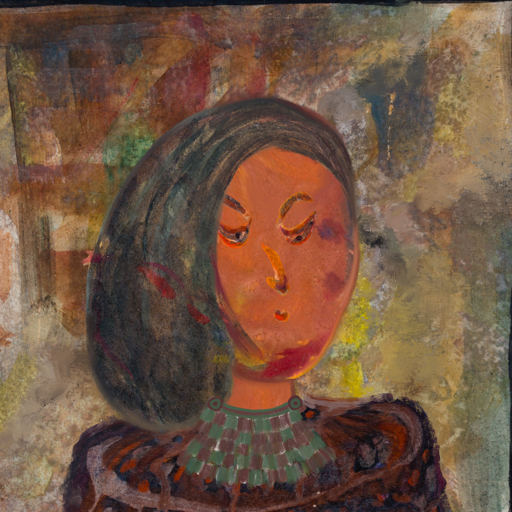
Background: Mosgoul, Head And Neck Side: Mother_And_Son_Son, Face Side: Hypocrite, Bust: Hypocrite, Hair Side: Gypsy_Mother, Head Accessory: Blank, Second Necklace: After_Raid, Necklace: Blank, Baby: Blank